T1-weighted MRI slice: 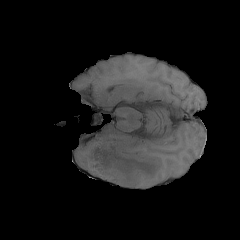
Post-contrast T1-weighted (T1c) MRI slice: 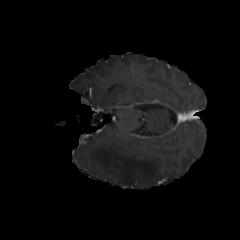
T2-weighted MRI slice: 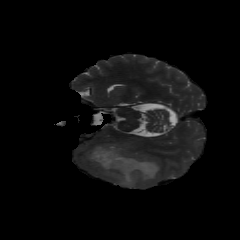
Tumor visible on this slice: yes